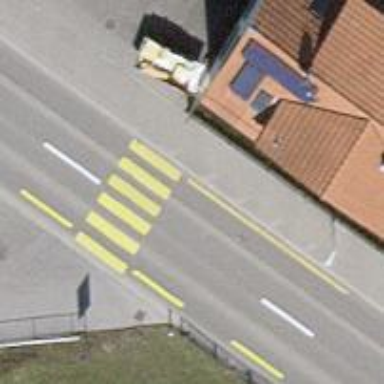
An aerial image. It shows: Uncontrolled zebra crossing with notable zebra markings.